Brain MRI, t1w sequence, axial 2D slice.
Patient: age 29, sex F, weight 78 kg, height 1.78 m
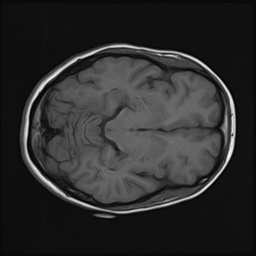